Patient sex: F
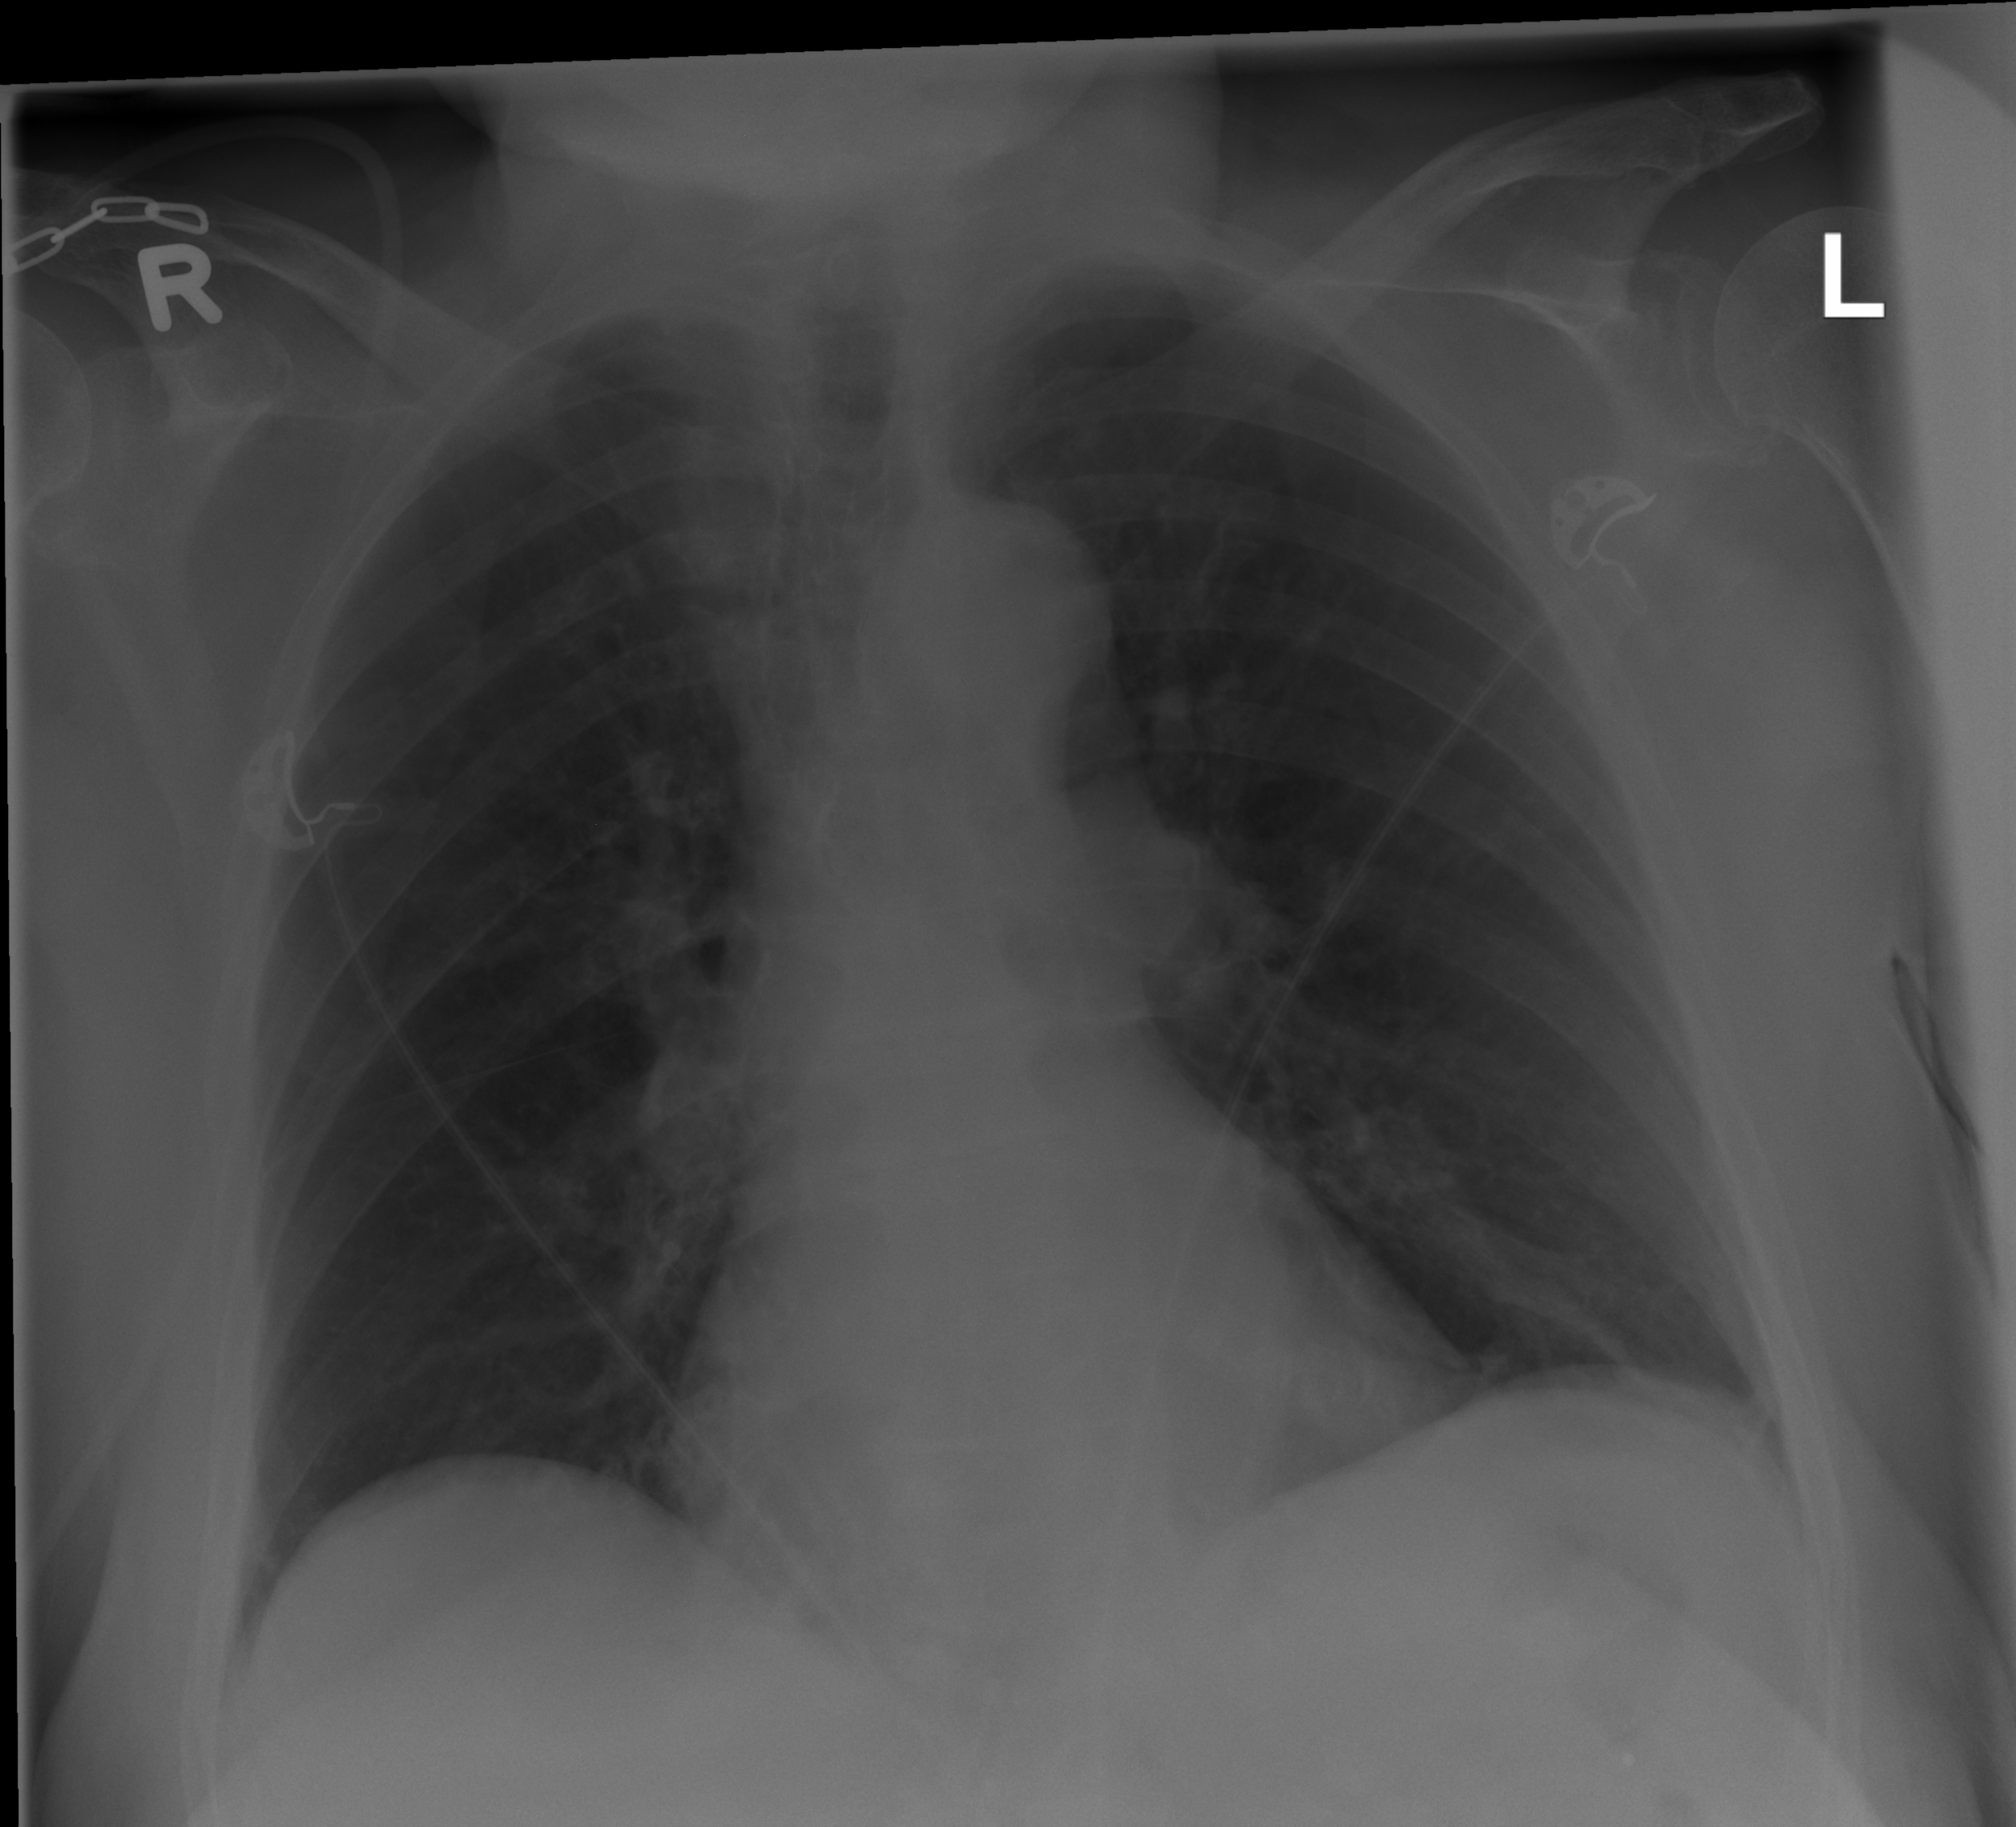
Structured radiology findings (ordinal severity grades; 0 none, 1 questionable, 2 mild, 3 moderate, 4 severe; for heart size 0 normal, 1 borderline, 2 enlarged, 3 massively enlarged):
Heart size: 0
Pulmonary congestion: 0
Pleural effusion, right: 0
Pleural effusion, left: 0
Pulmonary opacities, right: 0
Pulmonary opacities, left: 0
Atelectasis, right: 0
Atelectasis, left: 1